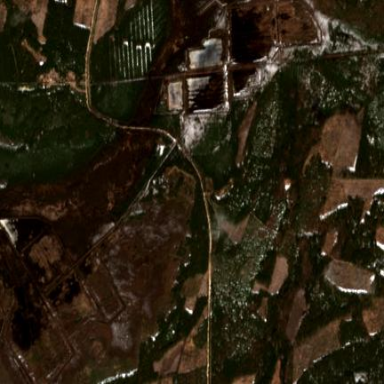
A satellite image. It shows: Wetland area used for peat cutting.